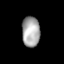
Tissue: lung
Cell type: T cells
Senescence score: 0.22
Nuclear area (px): 535
Mean DAPI intensity: 166.849